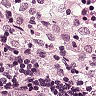
Metastatic tissue present: no